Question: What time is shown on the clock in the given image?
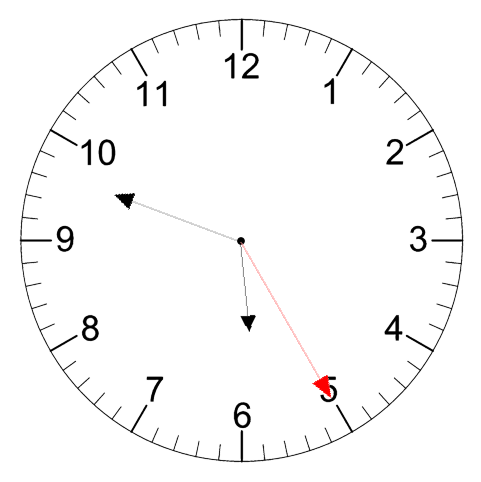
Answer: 05:48:25